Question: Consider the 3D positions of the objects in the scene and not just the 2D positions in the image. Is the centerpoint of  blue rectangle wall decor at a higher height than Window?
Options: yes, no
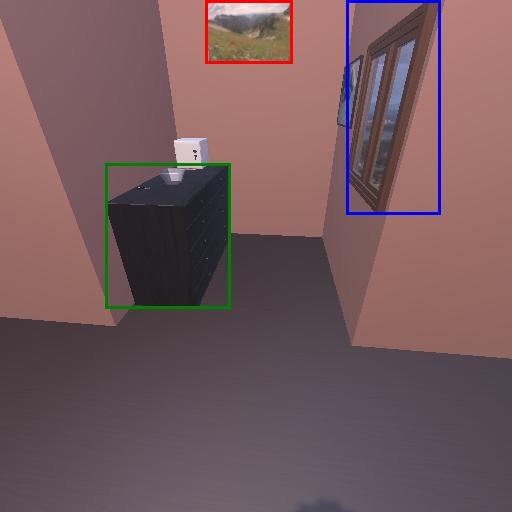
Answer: yes